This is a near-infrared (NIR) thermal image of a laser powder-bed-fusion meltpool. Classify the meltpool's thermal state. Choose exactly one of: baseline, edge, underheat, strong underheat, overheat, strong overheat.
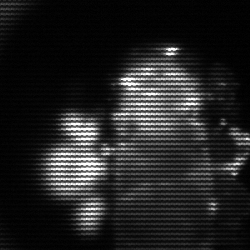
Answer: strong underheat